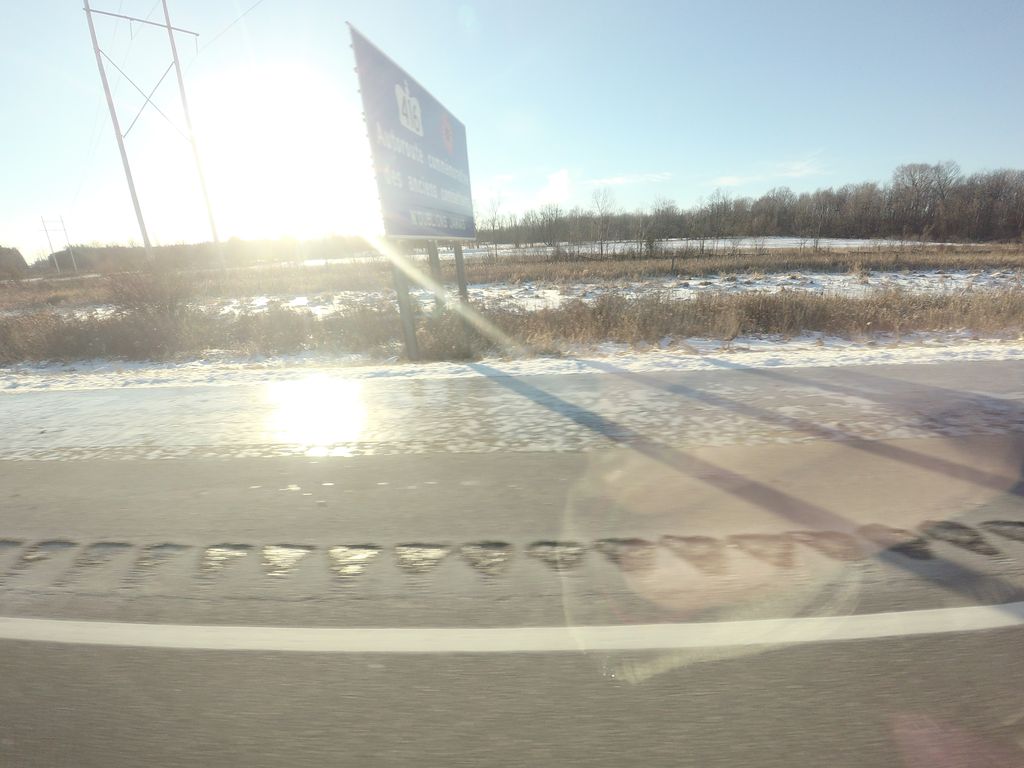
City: ottawa-gatineau